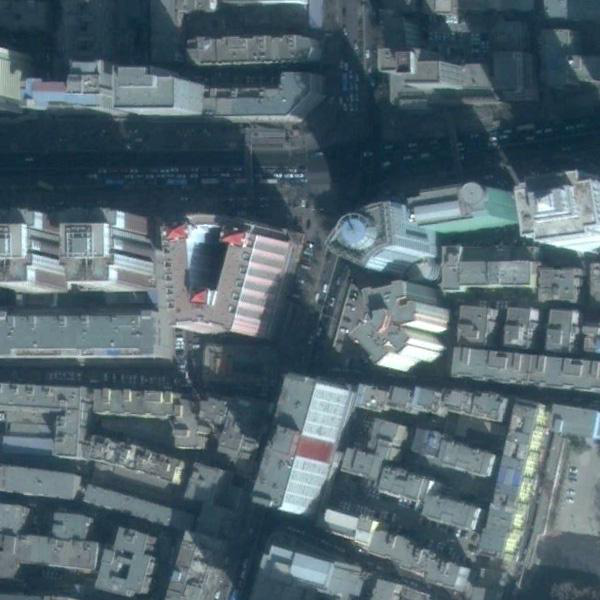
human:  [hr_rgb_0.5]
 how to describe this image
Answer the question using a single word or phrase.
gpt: commercial